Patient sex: M
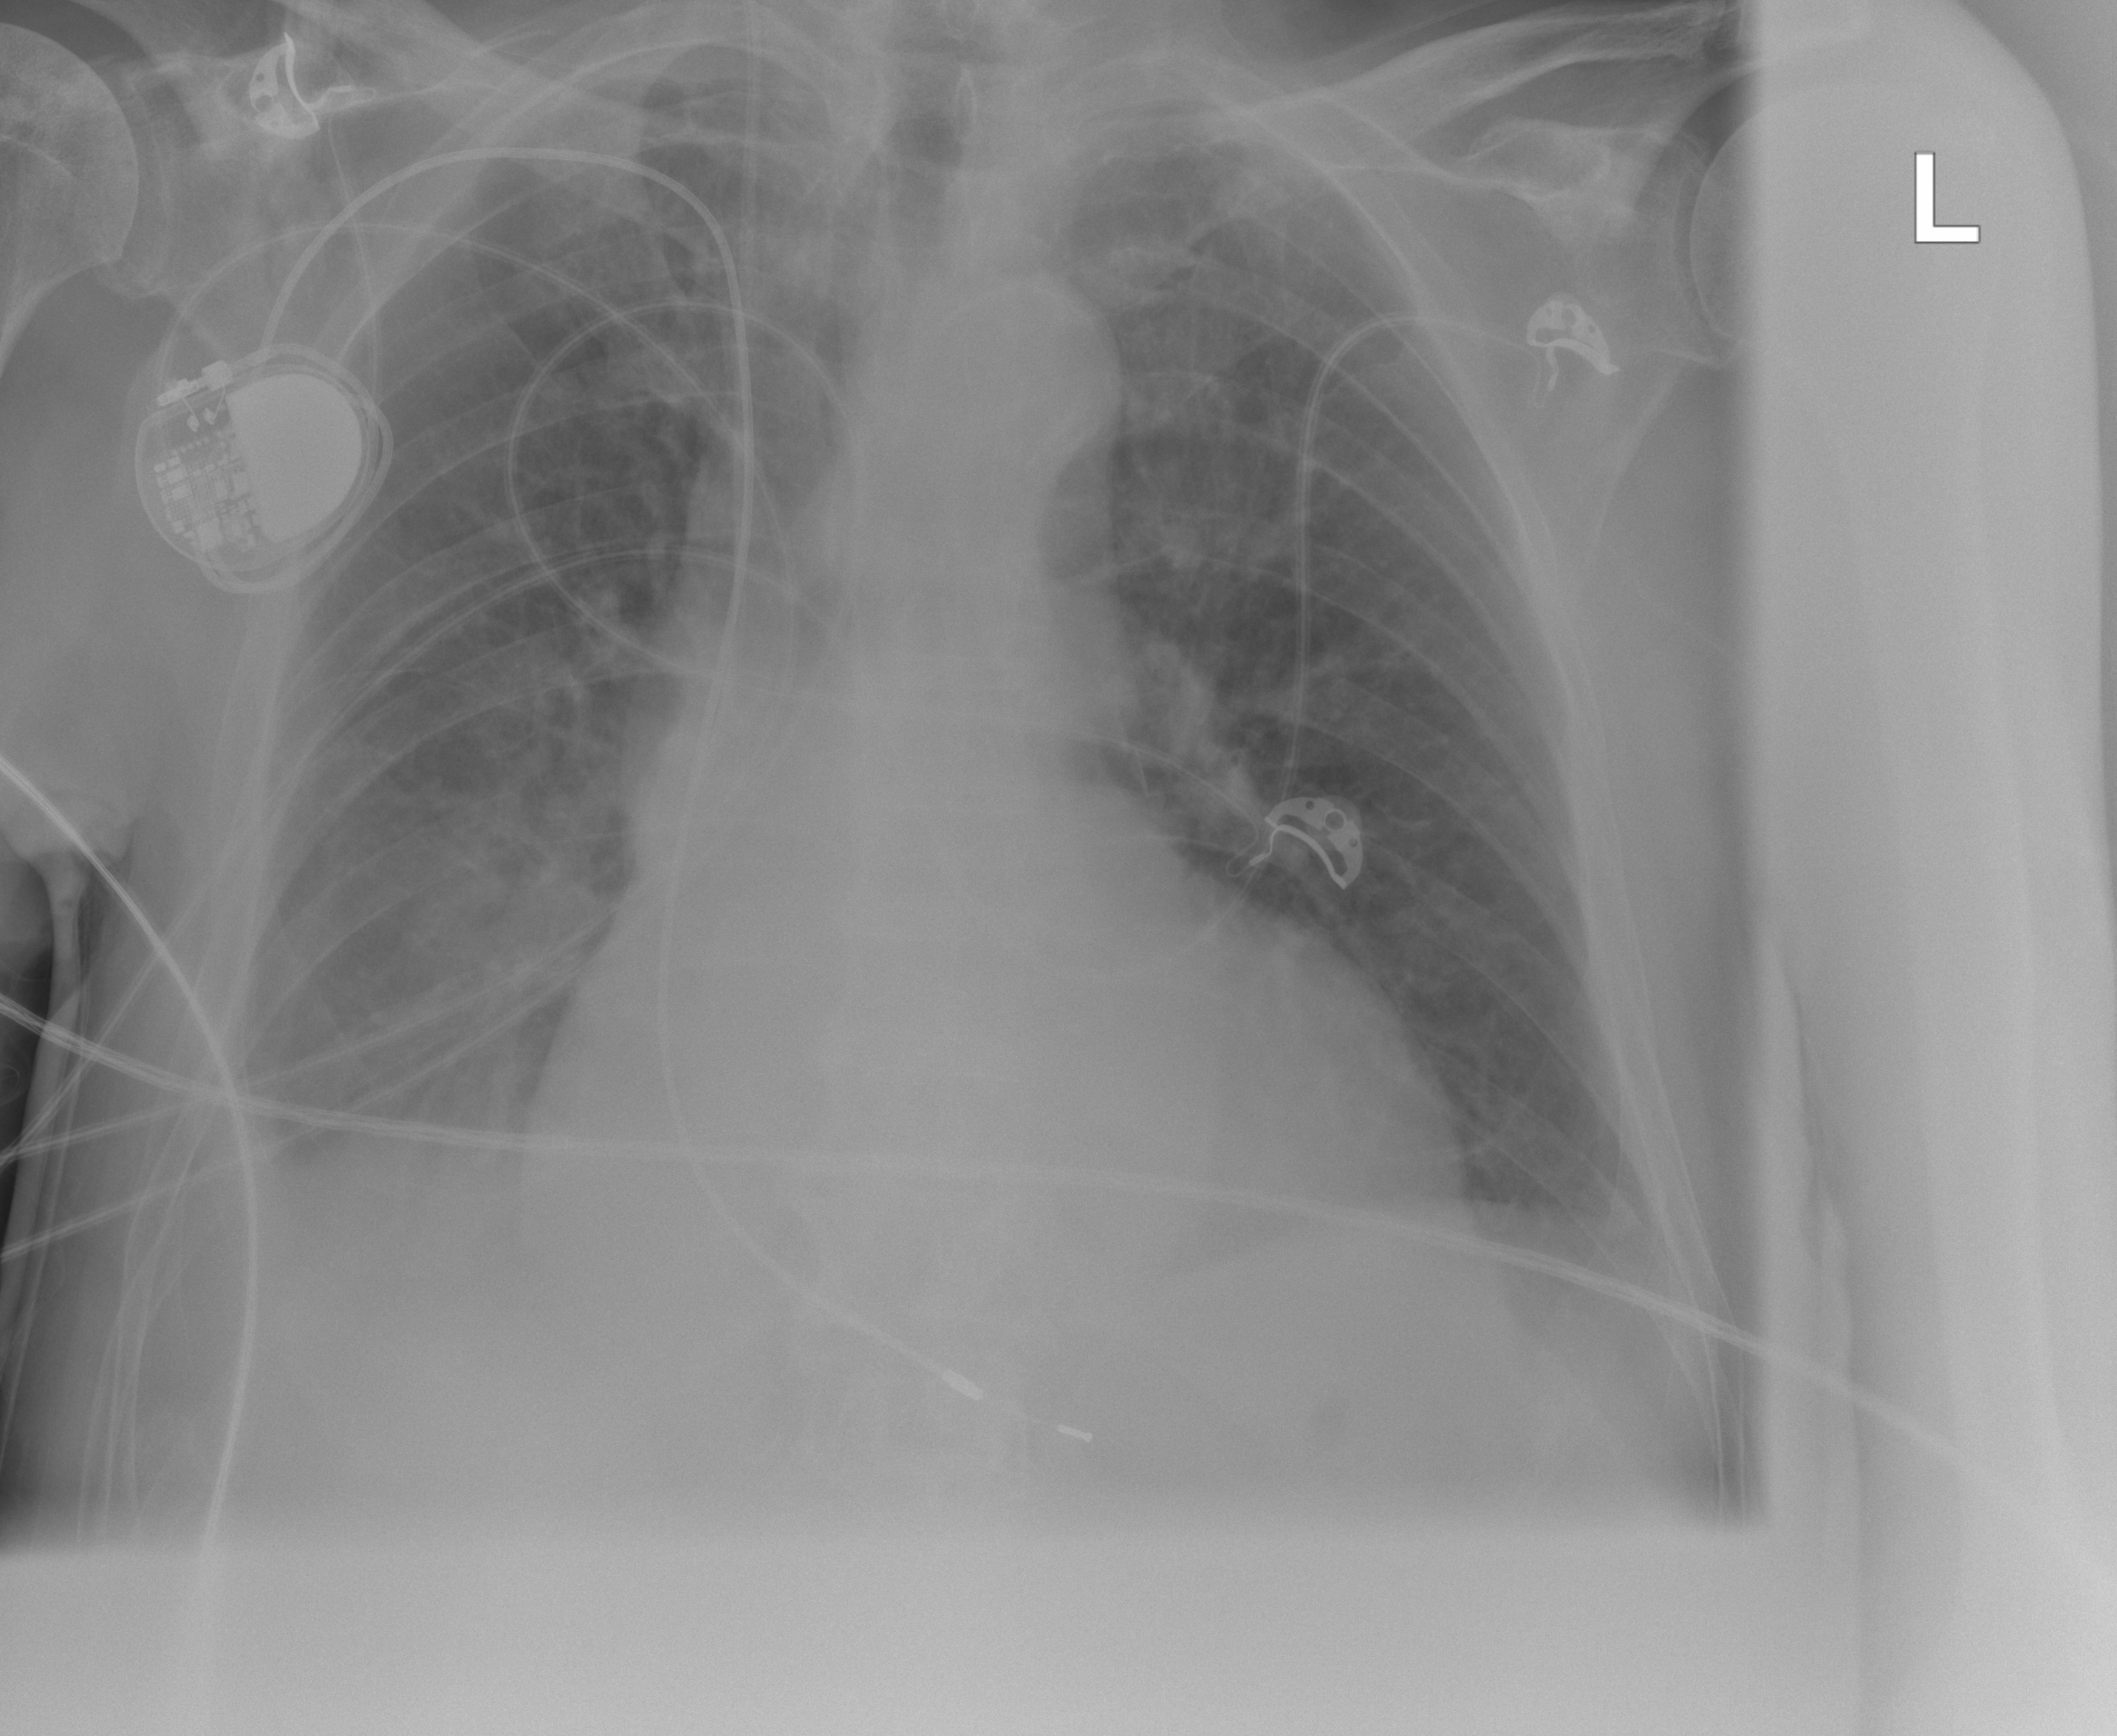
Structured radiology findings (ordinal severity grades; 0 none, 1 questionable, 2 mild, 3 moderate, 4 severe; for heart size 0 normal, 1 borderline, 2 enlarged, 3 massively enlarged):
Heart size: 2
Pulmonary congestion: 2
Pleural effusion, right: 2
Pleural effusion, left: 0
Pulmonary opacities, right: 2
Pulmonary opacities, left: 0
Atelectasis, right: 0
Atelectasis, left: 0